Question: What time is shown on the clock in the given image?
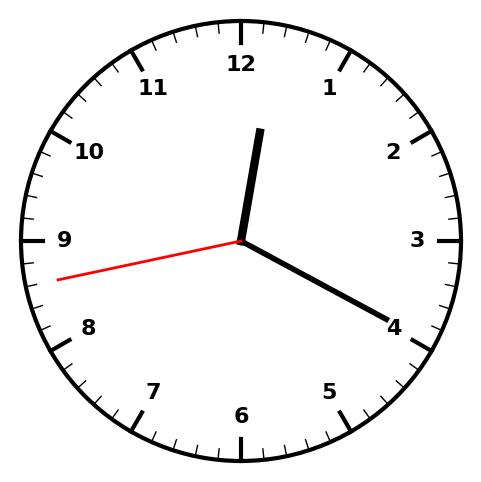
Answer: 12:19:43